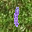
Label: 1